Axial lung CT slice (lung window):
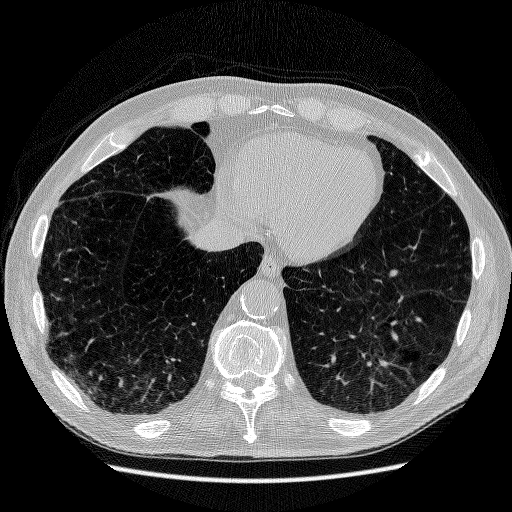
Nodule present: no